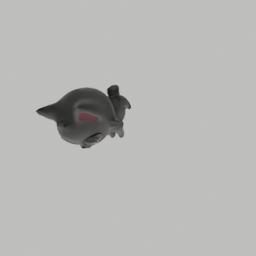
Label: decoration